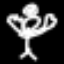
Label: angel